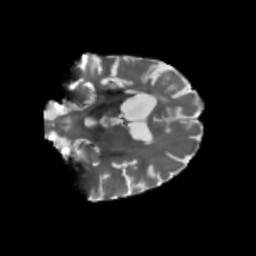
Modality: T2w
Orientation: coronal
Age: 70
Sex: male
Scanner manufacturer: siemens
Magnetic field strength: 3 T
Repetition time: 5.25 s
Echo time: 0.08 s